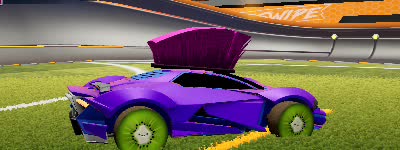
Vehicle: werewolf